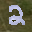
Label: 2